Question: I have been using Aptana to commit all my changes and hadn't open SmartGit for a while. When I did today it prompted me to 'Clean up' my repository
I now can't find any commits from April...
Is there a way to revert back the most recent change?

The commits in blue were actually commited a while back. I would like to get back to he last red one "$search_col and $search_val = 0...."
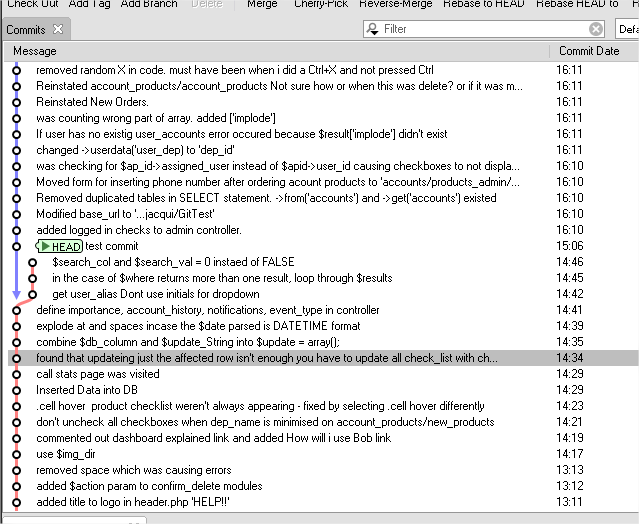
Answer: A Clean Up hardly can remove commits (unless they are not registered any more in the ref-log files, .git/logs). In your case, the pointer to the commit may have been lost. You can show all commits using SmartGit's Log and invoking there. If there is actually a commit without any assigned, you may use to assign a , thus making it available to standard Git commands again.